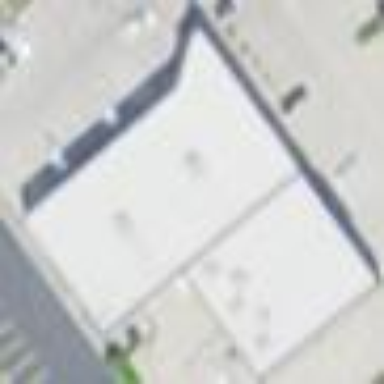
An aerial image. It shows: Building.